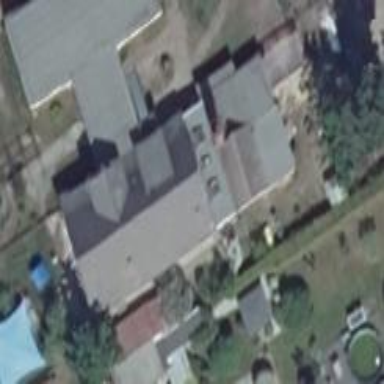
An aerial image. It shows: Kindergarten building.